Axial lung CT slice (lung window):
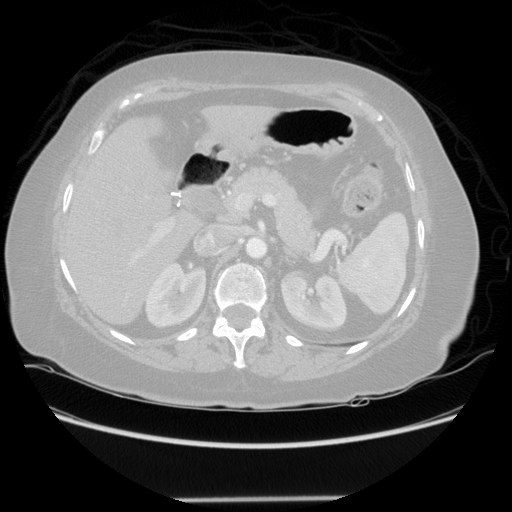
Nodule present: no